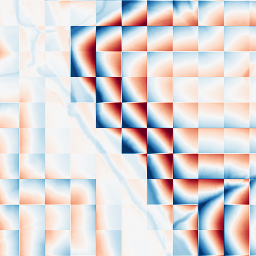
Category: wavelet
Decomposition family: wavelet_dwt
Decomposition parameters: wavelet: haar
level: 5
Upsampling method: quadratic
Upsampling parameters: scale: 8
Upsampling scale: 8